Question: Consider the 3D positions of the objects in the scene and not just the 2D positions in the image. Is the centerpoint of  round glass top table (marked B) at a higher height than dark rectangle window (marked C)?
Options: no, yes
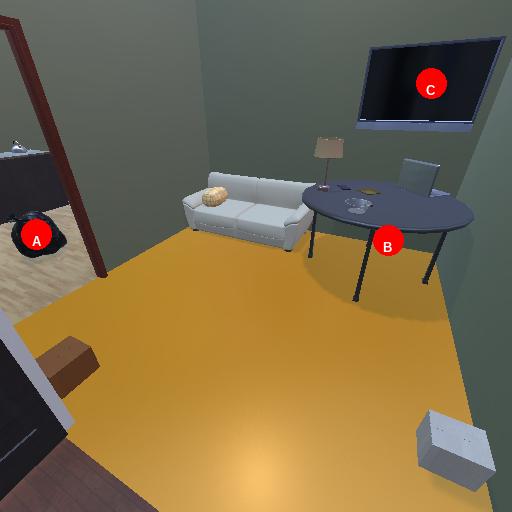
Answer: no